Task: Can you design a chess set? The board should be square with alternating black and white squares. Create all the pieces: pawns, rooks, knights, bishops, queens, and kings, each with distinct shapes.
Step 4003:
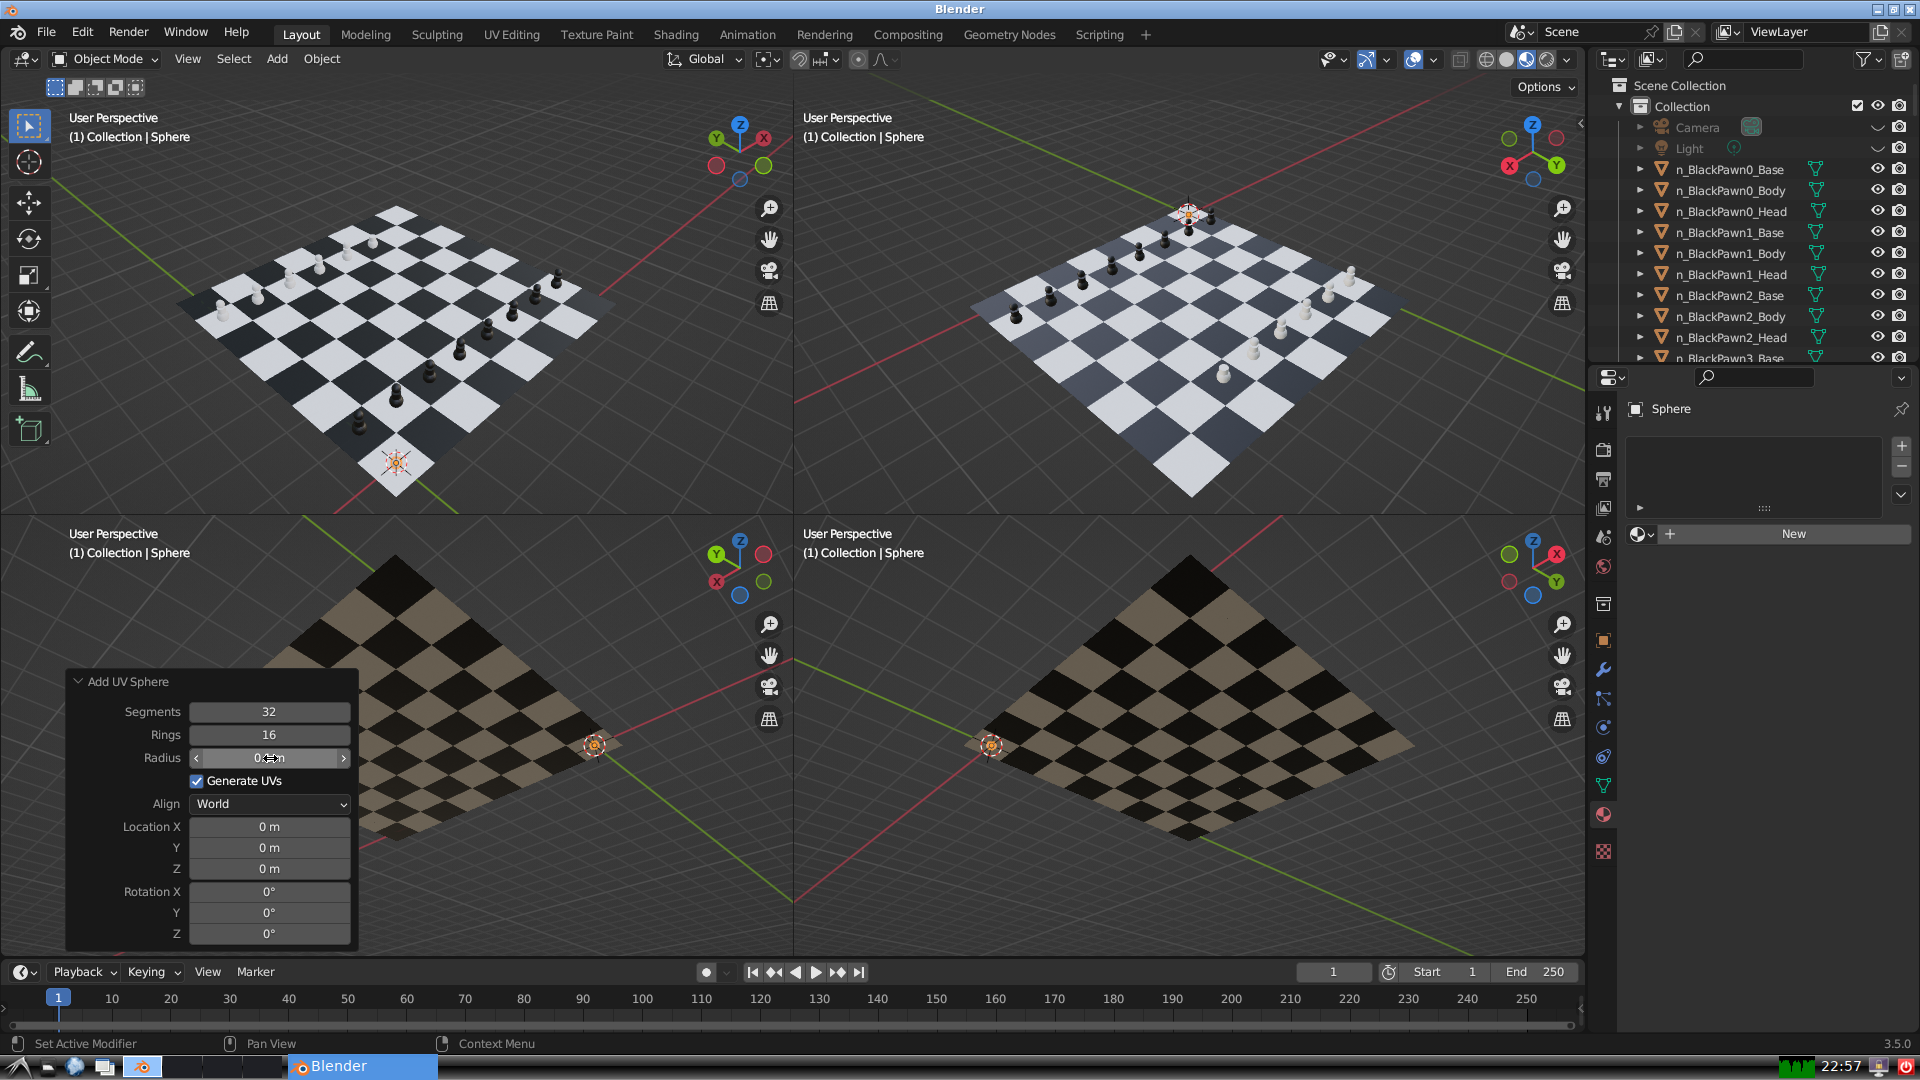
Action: {"mouse_move": [960, 540]}